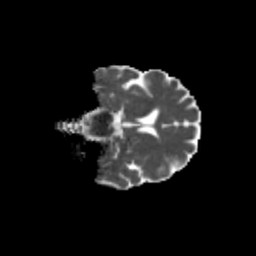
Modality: MD
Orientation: coronal
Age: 70
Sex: male
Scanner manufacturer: siemens
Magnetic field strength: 3 T
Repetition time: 4.71 s
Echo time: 0.0906 s